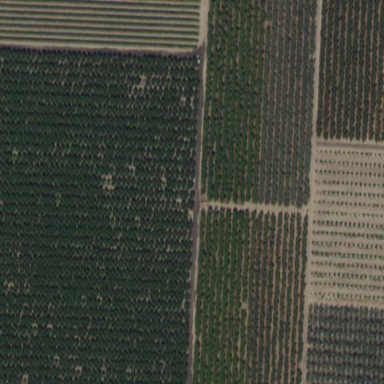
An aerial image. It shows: Orchard filled with nectarine trees.